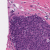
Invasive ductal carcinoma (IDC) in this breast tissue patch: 0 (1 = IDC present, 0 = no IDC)